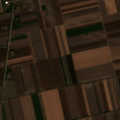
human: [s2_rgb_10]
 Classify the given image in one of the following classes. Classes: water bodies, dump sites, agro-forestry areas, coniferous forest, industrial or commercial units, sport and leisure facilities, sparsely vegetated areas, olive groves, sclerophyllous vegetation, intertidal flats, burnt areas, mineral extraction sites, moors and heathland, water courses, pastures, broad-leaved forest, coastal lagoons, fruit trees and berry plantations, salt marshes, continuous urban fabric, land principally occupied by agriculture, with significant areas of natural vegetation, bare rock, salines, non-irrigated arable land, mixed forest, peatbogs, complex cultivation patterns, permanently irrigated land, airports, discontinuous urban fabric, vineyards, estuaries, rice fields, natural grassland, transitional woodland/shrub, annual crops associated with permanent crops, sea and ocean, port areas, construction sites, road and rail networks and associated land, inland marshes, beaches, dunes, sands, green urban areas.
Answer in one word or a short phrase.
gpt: discontinuous urban fabric, non-irrigated arable land